Interaction volume radius: 10 \u00c5
Interaction volume height: 15 \u00c5
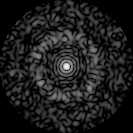
Disorder parameter: 0.8139